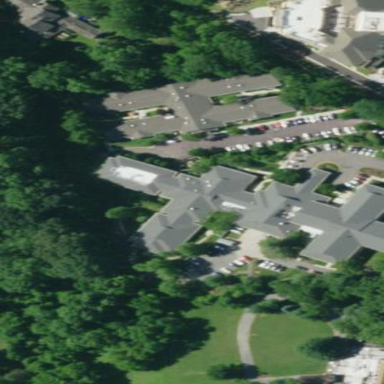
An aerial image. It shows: Residential building that serves as nursing home.